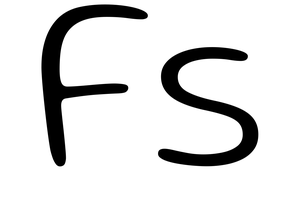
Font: Gluten_ExtraLight